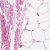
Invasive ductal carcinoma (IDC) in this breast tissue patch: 0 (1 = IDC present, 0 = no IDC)